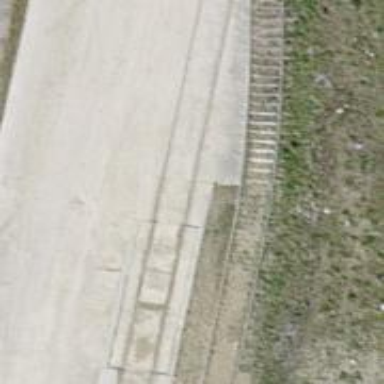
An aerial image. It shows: Single railway spur track.